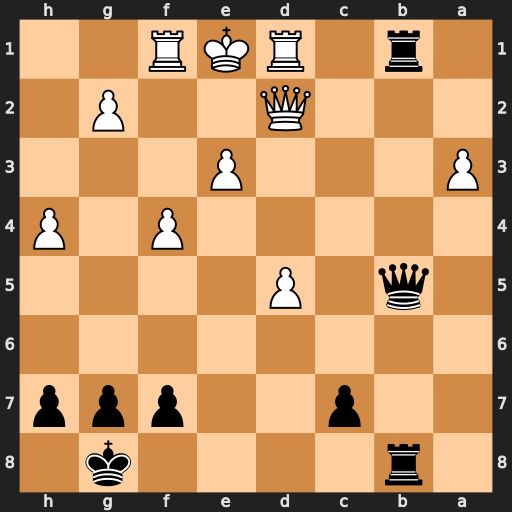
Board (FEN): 1r4k1/2p2ppp/8/1q1P4/5P1P/P3P3/3Q2P1/1r1RKR2
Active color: b
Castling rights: -
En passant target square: -
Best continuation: Rb2 Rf2 Rxd2